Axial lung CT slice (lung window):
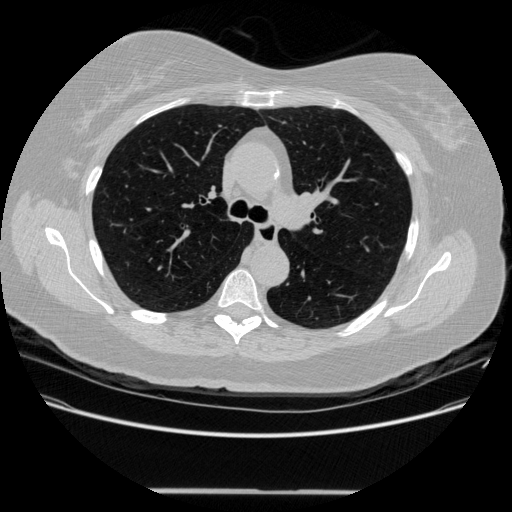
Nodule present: no